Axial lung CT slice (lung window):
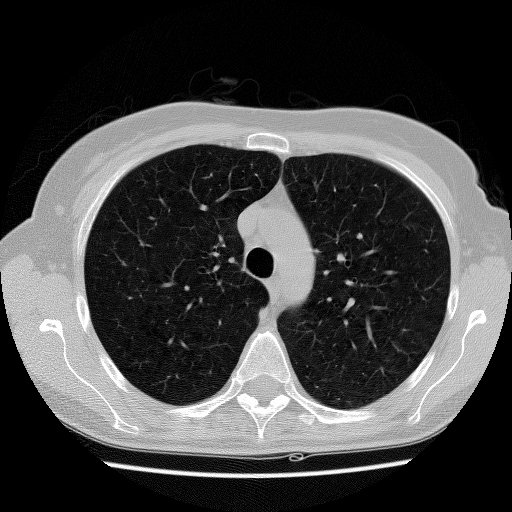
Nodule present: no